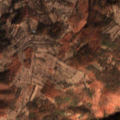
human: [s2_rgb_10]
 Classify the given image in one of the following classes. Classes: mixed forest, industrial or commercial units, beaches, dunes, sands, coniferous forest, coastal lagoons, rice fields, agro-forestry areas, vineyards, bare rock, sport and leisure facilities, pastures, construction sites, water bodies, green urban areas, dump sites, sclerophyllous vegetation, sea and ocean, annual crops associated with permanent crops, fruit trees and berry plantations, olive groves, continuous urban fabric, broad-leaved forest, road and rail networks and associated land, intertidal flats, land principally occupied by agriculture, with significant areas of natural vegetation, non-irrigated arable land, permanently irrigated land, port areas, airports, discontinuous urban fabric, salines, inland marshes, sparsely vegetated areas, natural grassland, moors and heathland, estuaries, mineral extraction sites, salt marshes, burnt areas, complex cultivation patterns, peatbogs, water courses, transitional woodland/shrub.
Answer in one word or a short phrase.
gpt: land principally occupied by agriculture, with significant areas of natural vegetation, broad-leaved forest, transitional woodland/shrub